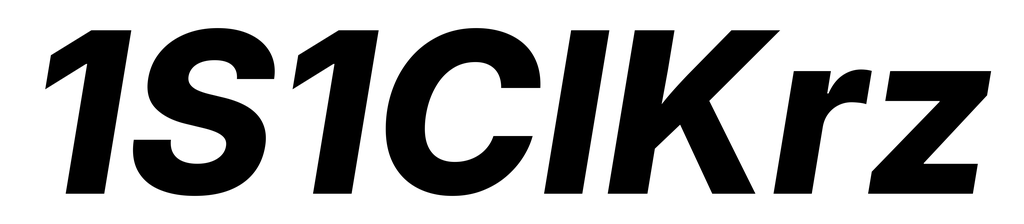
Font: Inter-Italic_ExtraBold_Italic